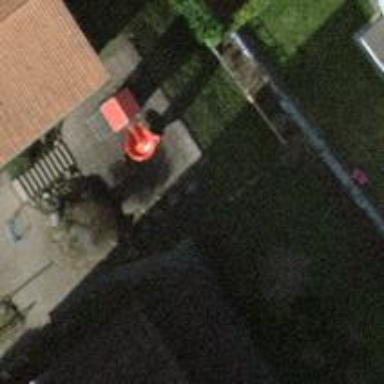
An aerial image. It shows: Playground featuring themed structure.